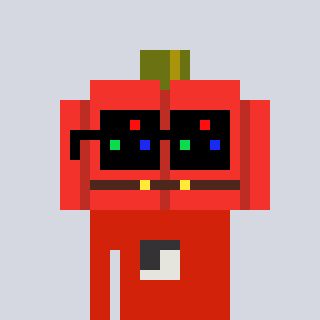
a pixel art character with square black sunglasses, a pumpkin-shaped head and a red-colored body on a cool background